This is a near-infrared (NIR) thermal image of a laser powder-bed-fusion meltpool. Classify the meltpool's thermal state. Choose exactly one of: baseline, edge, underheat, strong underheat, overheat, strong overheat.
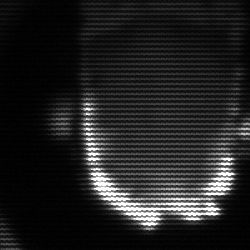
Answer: baseline